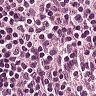
Metastatic tissue present: no